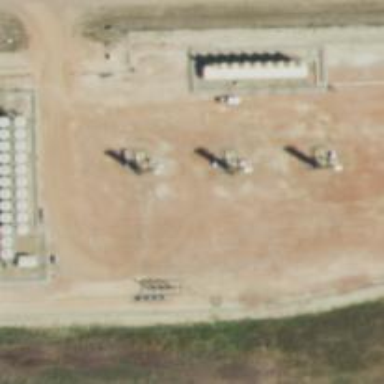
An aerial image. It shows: Petroleum well.